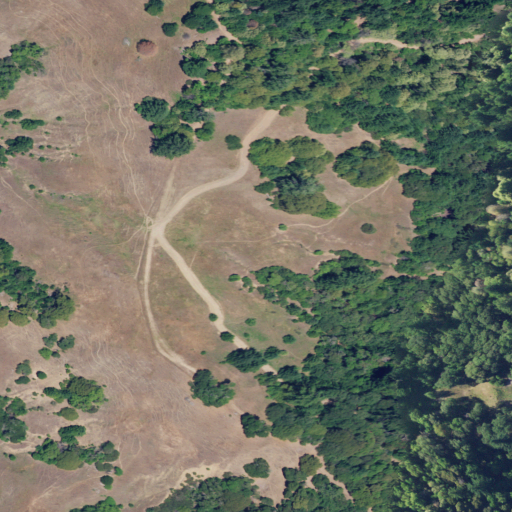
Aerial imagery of gap in California named Mal Pass containing shrub, evergreen forest, open development, mixed forest, and grassland